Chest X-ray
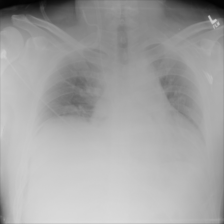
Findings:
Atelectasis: negative
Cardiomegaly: negative
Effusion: negative
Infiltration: negative
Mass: negative
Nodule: negative
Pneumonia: negative
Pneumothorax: negative
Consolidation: negative
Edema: negative
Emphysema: negative
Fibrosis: negative
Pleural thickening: negative
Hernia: negative